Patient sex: M
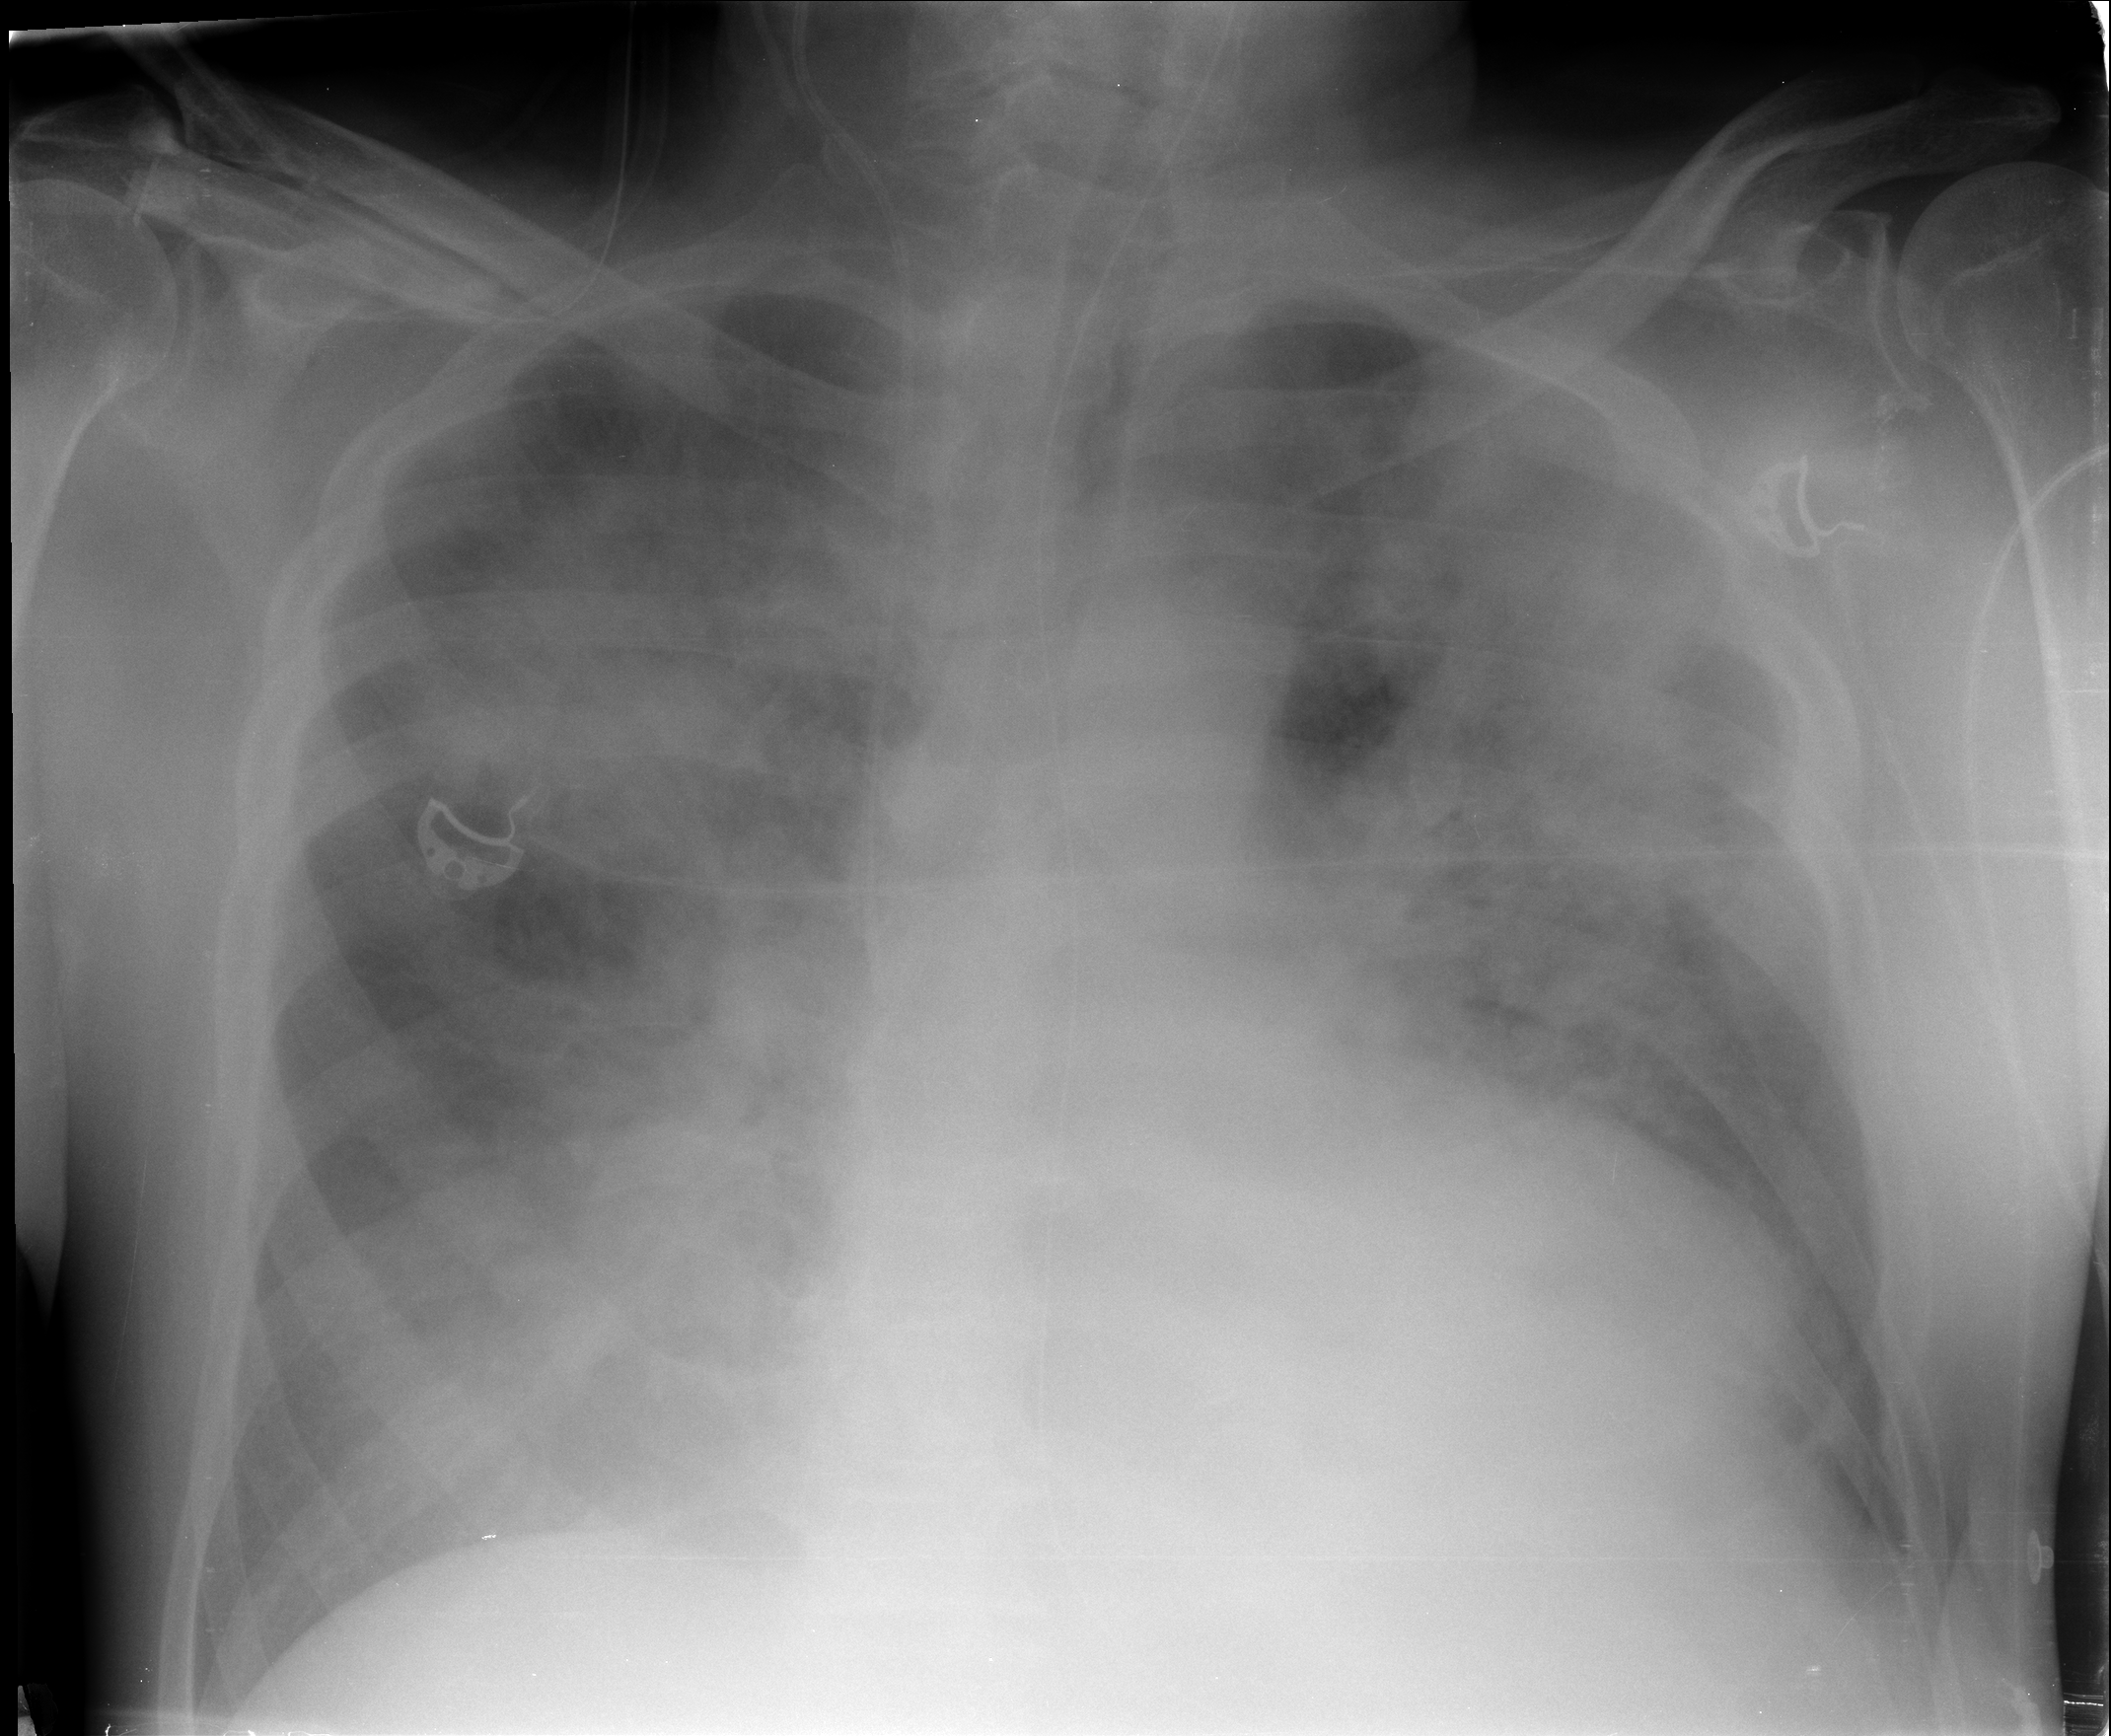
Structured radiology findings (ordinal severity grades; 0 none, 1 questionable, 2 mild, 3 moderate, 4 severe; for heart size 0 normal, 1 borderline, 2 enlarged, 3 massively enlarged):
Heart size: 2
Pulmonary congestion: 0
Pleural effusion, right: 3
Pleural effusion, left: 3
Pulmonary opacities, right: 4
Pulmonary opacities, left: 4
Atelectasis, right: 4
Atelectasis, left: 4